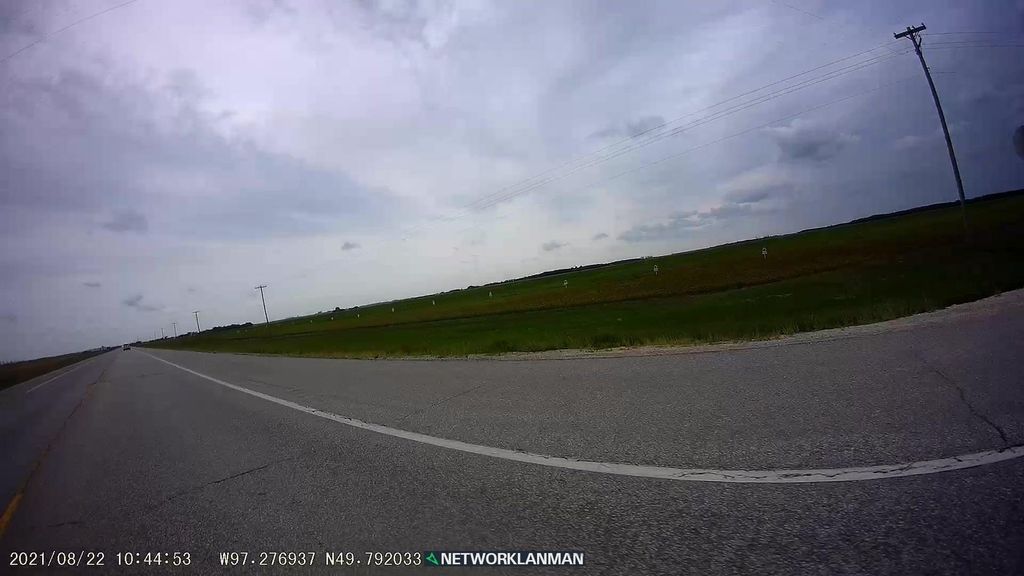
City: winnipeg